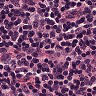
Metastatic tissue present: no